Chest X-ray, PA view. Patient: 60 years old, sex F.
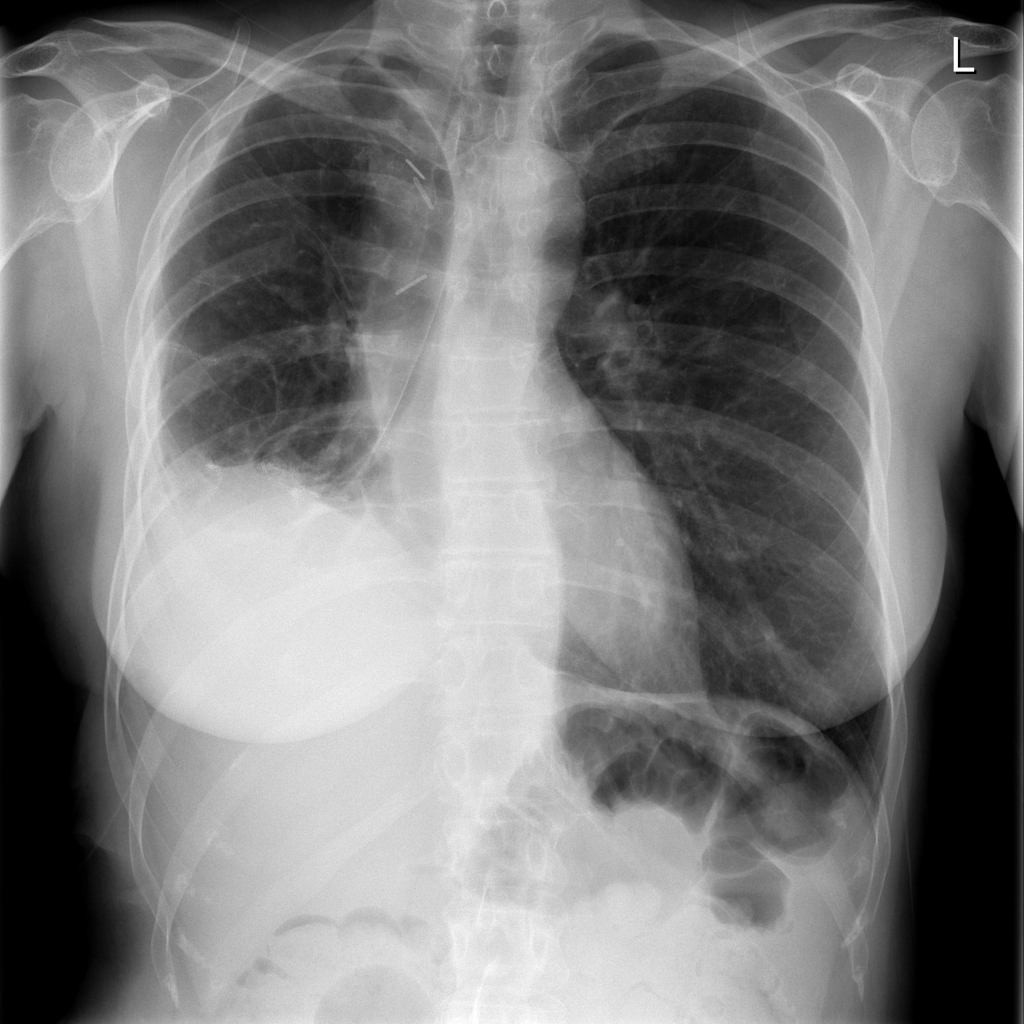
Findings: Effusion